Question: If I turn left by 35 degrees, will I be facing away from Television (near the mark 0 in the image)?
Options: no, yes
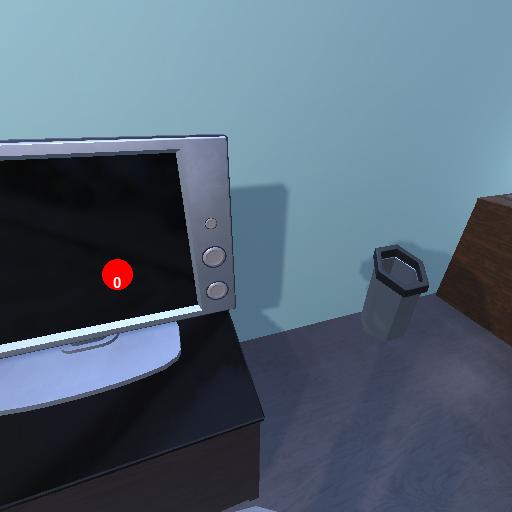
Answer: no